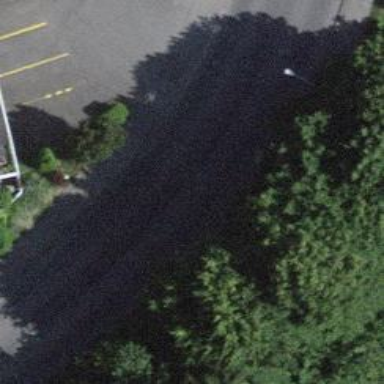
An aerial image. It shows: Kerb barrier.